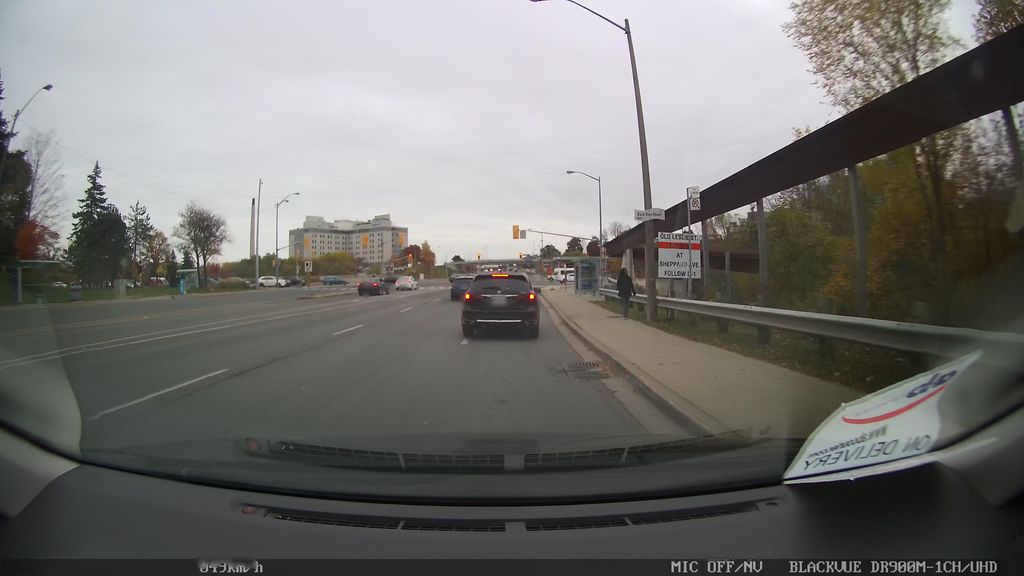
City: toronto